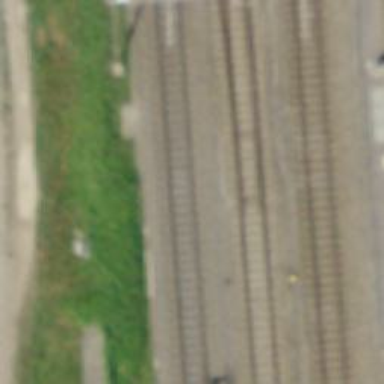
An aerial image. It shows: Railway siding with one electrified track and contact line for powering the train.